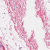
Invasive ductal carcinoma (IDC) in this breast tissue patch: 0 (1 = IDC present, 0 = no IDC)